Question: I am new to the android app development now i am designing an app,in that i have an activity which has two parallel edit text fields like shown in the image

(contains 15 sets of edit text fields). I used relative layout. I want to add a vertical scroll view because some text fields go out from the screen. I studied few tutorials and all of them use linear layouts to add scroll view.
Here is my layout.xml file
'''
<?xml version="1.0" encoding="utf-8"?>
<RelativeLayout xmlns:android="http://schemas.android.com/apk/res/android"
android:layout_width="match_parent"
android:layout_height="match_parent"
android:orientation="vertical" >
<EditText
android:id="@+id/editText5"
android:layout_width="85dp"
android:layout_height="wrap_content"
android:layout_marginLeft="100dp"
android:layout_marginTop="5dp" />
<EditText
android:id="@+id/editText1"
android:layout_width="85dp"
android:layout_height="wrap_content"
android:layout_marginLeft="200dp"
android:layout_marginTop="5dp" />
<EditText
android:id="@+id/EditText01"
android:layout_width="85dp"
android:layout_height="wrap_content"
android:layout_alignLeft="@+id/editText5"
android:layout_below="@+id/editText5"
android:layout_marginTop="17dp" />
<EditText
android:id="@+id/EditText02"
android:layout_width="85dp"
android:layout_height="wrap_content"
android:layout_alignBaseline="@+id/EditText01"
android:layout_alignBottom="@+id/EditText01"
android:layout_alignLeft="@+id/editText1" />
</RelativeLayout>
'''
Here how can I add scroll view without changing two parallel edit text fields. Please guide me.
Thank you!
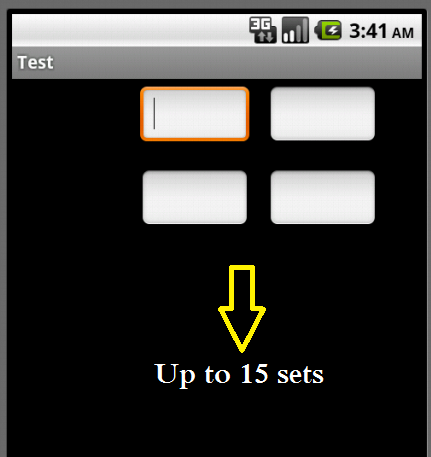
Answer: Add a ScrollView as the root of your screen. ScrollView should have a single child layout that contains all the children..
'''
<ScrollView xmlns:android="http://schemas.android.com/apk/res/android"
android:layout_width="match_parent"
android:layout_height="match_parent" >
<RelativeLayout
android:layout_width="match_parent"
android:layout_height="match_parent">
<!-- All your views -->
</RelativeLayout>
</ScrollView>
'''